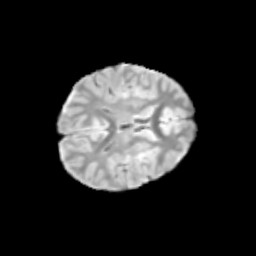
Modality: T2w
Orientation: axial
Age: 9
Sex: male
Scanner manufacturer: siemens
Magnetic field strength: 3 T
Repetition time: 3.8 s
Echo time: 0.07 s